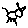
Label: cat